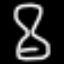
Label: hourglass